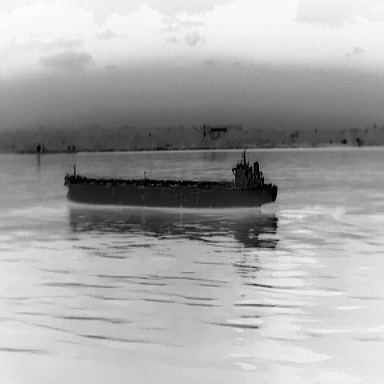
There is a liner in the infrared image.